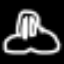
Label: frog